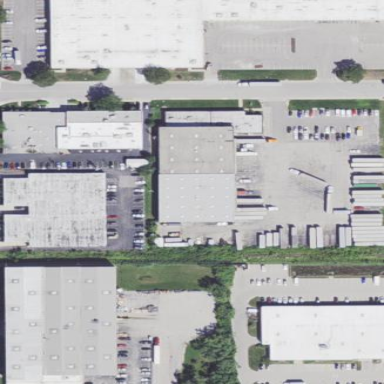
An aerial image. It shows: Industrial building.